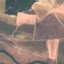
Label: PermanentCrop